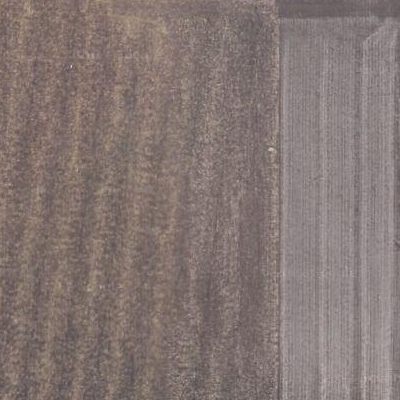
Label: Field